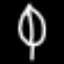
Label: leaf